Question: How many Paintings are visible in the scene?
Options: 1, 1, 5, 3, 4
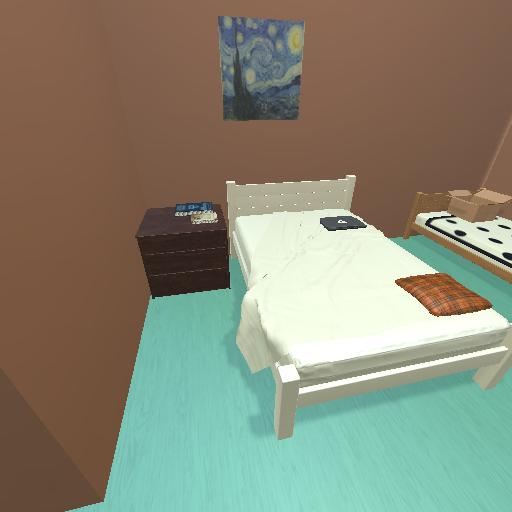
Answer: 1